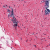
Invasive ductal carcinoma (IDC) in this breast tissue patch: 0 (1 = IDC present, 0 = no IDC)